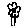
Label: flower